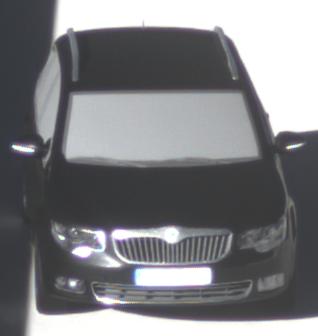
Make: Skoda
Model: Superb Combi 1.4 TSI
Detailed model: Superb (II) Combi
Model produced from: 2010/01
Model produced until: 2011/10
Doors: 5
Color: black
Road condition: dry road
Daytime: morning or afternoon
Contrast: high contrast